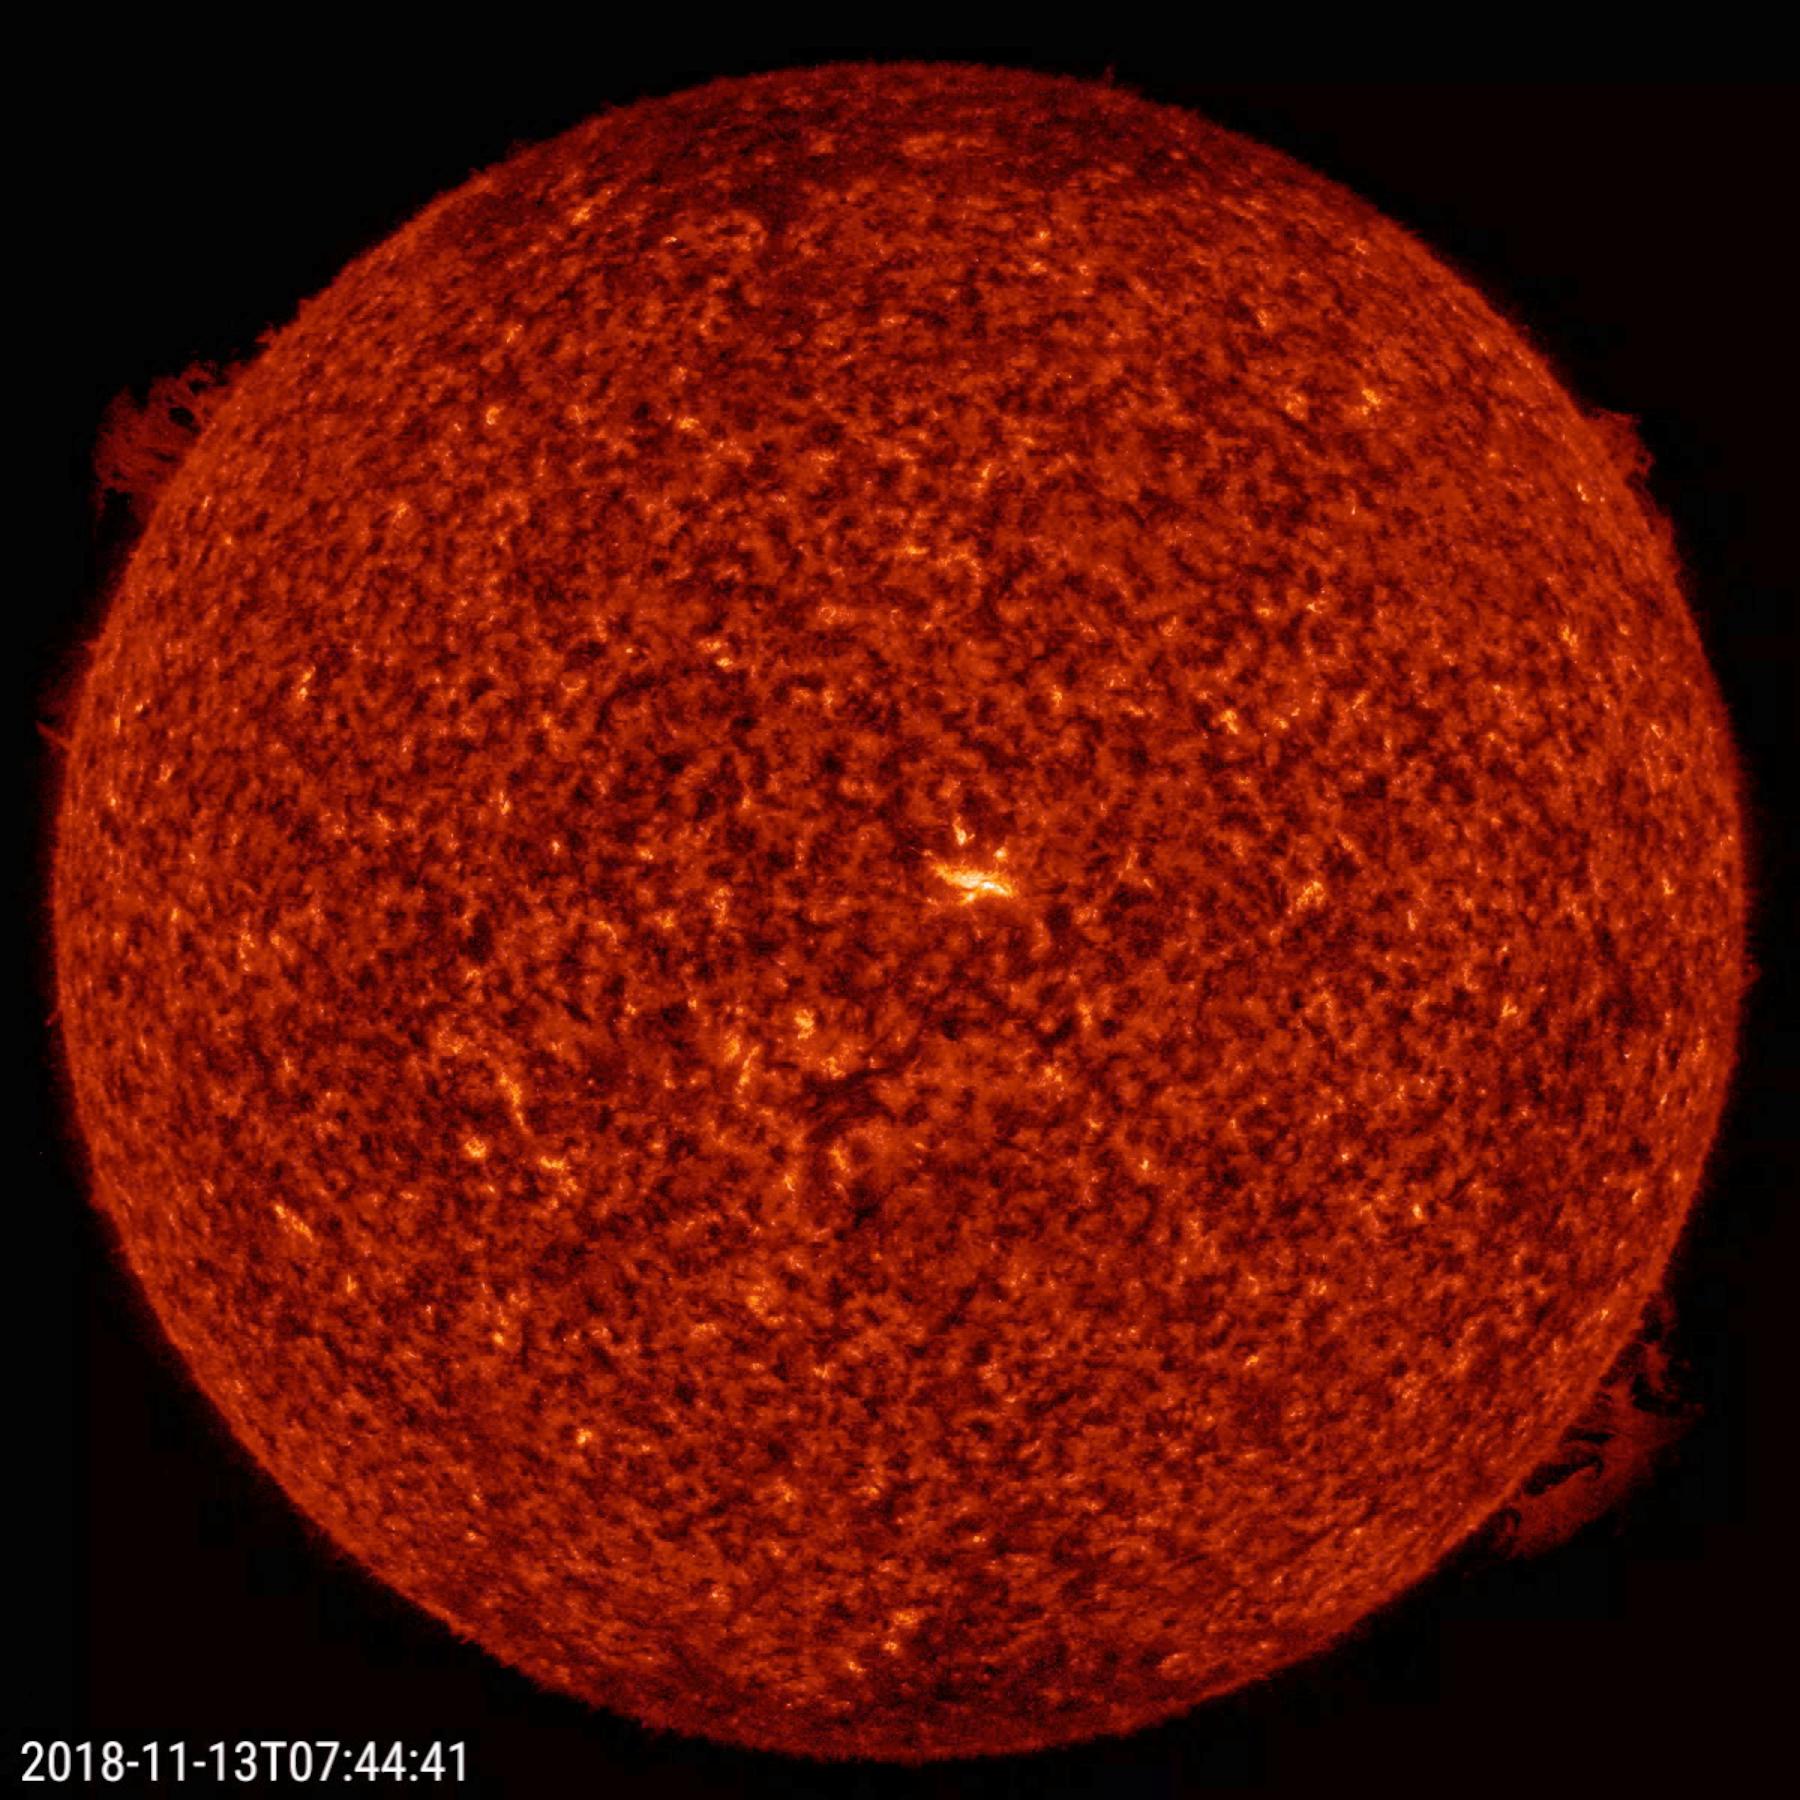
Opposing Solar Prominences Solar Dynamics Observatory (SDO), Sun